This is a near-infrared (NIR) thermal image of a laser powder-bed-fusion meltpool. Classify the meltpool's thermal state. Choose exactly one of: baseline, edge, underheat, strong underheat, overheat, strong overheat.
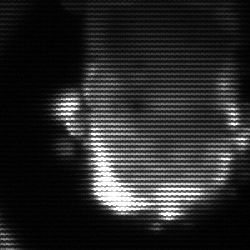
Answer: baseline